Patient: sex M, age 32
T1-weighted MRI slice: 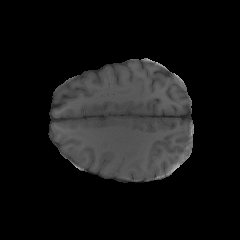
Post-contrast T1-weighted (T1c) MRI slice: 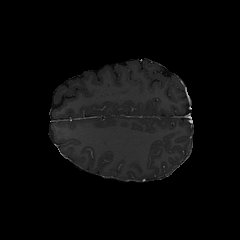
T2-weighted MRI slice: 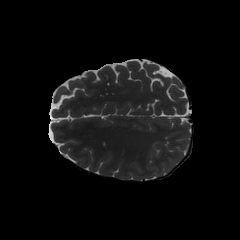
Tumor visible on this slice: no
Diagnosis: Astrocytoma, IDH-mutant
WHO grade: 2